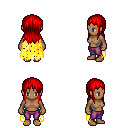
a pixel art fantasy rpg character, female body template, human, dark skin, yellow tattered cape, magenta pants, red unkempt hairstyle, four views (front, back, left, right), 2x2 character sprite sheet, small pixel art, hard edges, no anti-aliasing